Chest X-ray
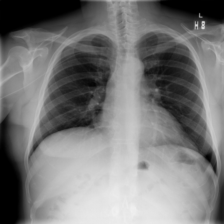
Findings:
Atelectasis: negative
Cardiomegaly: negative
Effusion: negative
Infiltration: negative
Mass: negative
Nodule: negative
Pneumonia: negative
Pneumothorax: negative
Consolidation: negative
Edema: negative
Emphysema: negative
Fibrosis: negative
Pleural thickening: negative
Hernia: negative